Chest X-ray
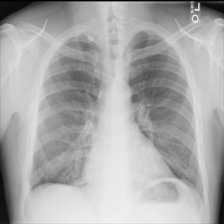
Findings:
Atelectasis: negative
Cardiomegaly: negative
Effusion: positive
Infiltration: negative
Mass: negative
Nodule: positive
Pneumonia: negative
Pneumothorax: negative
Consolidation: negative
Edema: negative
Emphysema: negative
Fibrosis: negative
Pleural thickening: positive
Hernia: negative